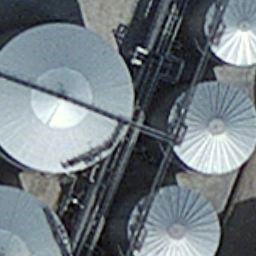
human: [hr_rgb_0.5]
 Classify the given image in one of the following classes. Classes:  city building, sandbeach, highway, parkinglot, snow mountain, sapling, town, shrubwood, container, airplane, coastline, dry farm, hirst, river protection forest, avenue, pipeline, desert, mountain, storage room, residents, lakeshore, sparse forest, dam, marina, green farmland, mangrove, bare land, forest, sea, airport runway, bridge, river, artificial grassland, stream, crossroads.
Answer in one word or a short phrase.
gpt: storage room